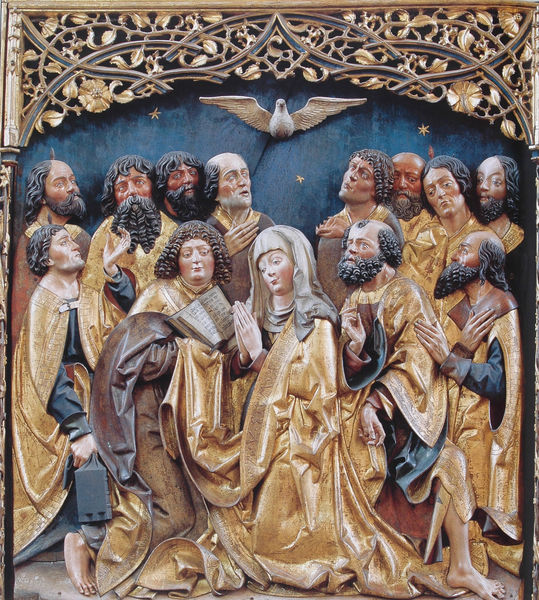
Titel: Hochaltar, Relief des linken inneren Flügels: Pfingsten
Künstler: Nürnberger Bildschnitzer aus dem Umkreis des Veit Stoß
Standort: Schwabach
Institution: Stadtpfarrkirche St. Johannes d.T. und St. Martin
Schlagwörter: blau, blätter, dunkel, flügel, fuß, gemälde, gott, gruppe, himmel, mann, umhang, vogel, weiß, menschen, ausschnitt, blumen, braun, finger, frau, frisur, hell, holz, köpfe, laterne, männer, nacht, profil, schwarz, szene, blüten, rosen, rot, tuch, haube, ornament, alt, bart, bärte, gesichter, bibel, blicke, falten, gefieder, johannes, taube, hände, weide, kirche, gewand, gold, haare, mantel, gewänder, gesang, gotik, locken, ranken, skulptur, kopfbedeckung, relief, farbig, füße, holzschnitt, schrift, wangen, bogen, gefolge, gefaltet, kopftuch, detail, glatze, thomas, verzierung, mimik, faltenwurf, plastik, knie, bemalt, buch, barfuß, sterne, sternenhimmel, gestik, tasche, beten, gebet, halbglatze, altar, hochaltar, schnitzerei, singen, gotisch, geflochten, christlich, andacht, knieen, erscheinung, umhänge, heilige, fresko, gefasst, golden, jünger, heilig, maria, madonna, anbetung, petrus, durchbrochen, verzierungen, christentum, auferstehung, geschnitzt, schnitzwerk, himmelfahrt, vollbärte, geist, maßwerk, hochrelief, gesprenge, christ, weiß weiss, apostel, pfingsten, heiliger geist, blattgold, lukas, hl geist, friedenstaube, pfingstwunder, gespränge, marienaltar, holzschnitzerei, krakau, veit stoß, holzrelief, bafuss, goden, paulus, pterus, weicher stil, zierwerk, füßr, eist, frohe botschaft, ntel, 13, der heilige geist, gotit, himmel sterne